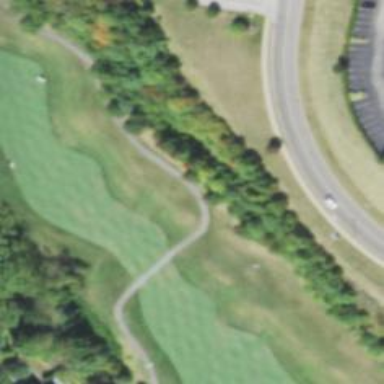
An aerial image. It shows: Path for both road and golf.